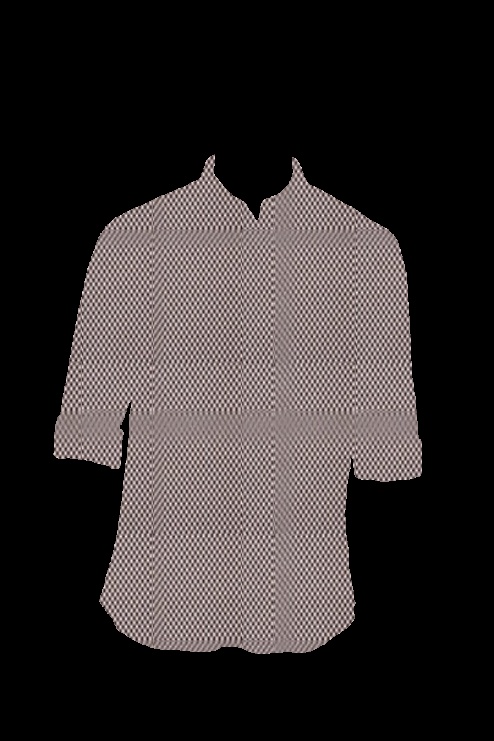
brown white herringbone tee